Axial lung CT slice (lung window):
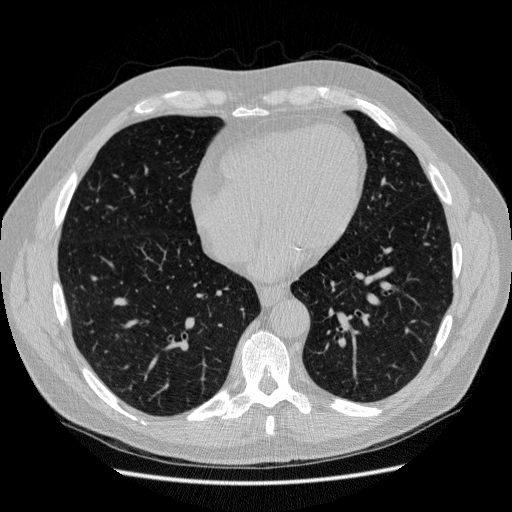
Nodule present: no